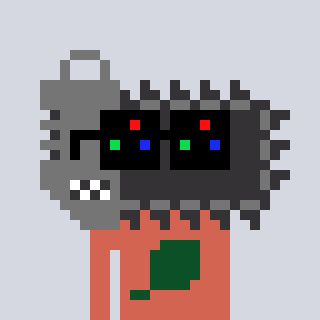
a pixel art character with square black sunglasses, a chainsaw-shaped head and a peachy-colored body on a cool background